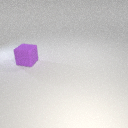
large purple rubber cube